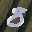
Label: 8